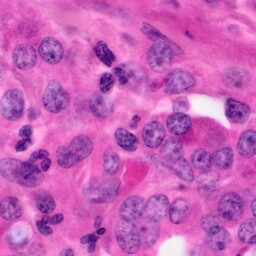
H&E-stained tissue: Pancreatic